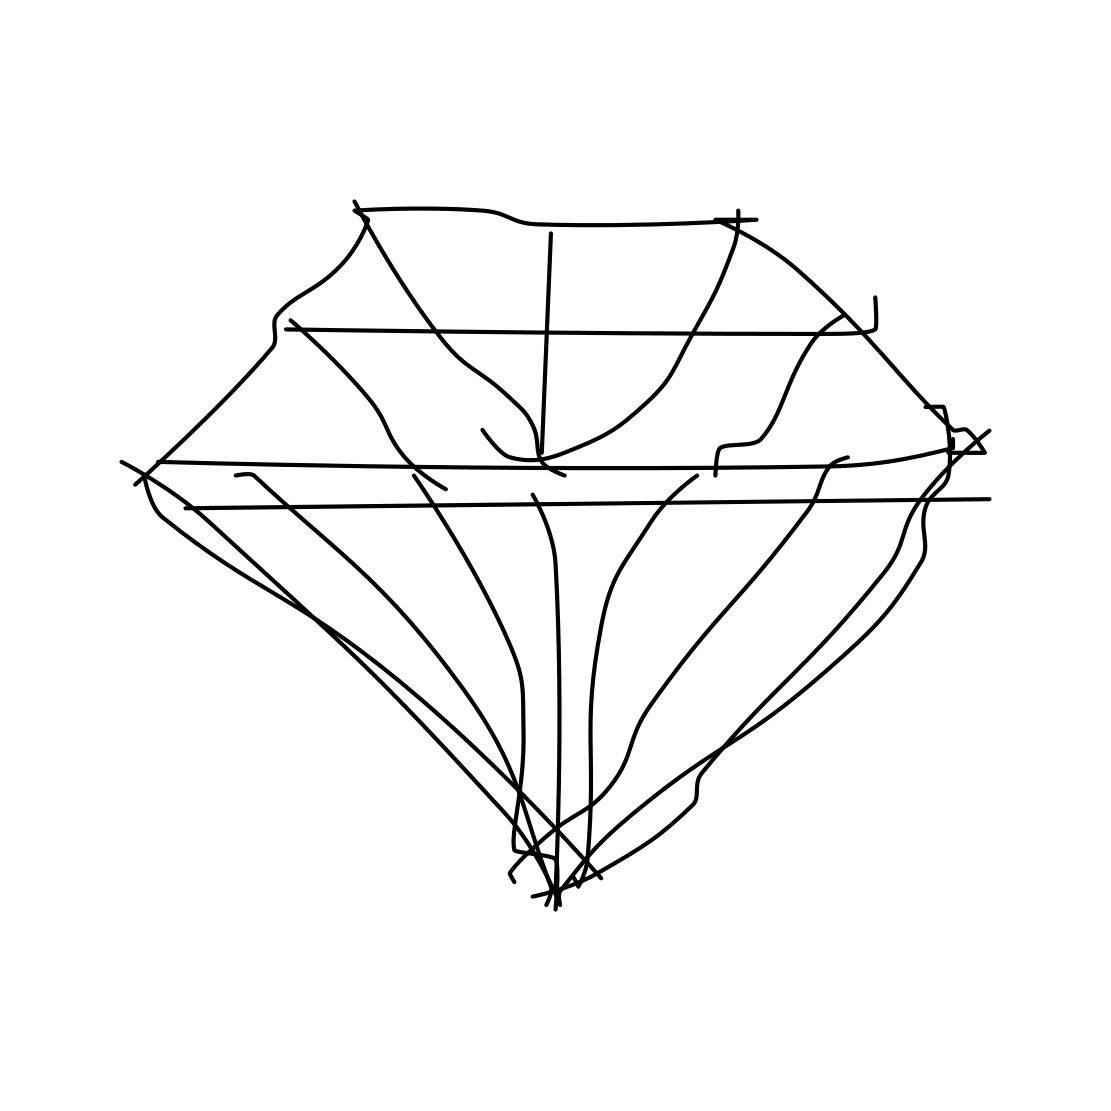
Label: diamond